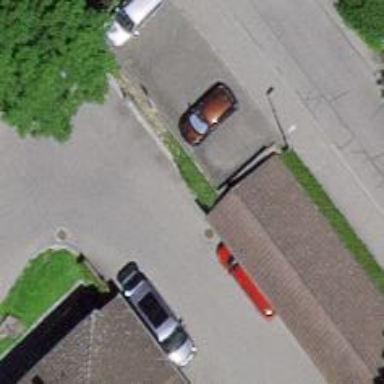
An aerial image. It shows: Garage.